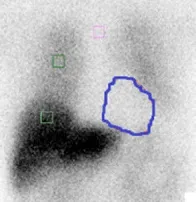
Delayed: 1.34 ]. The circled areas indicate heart.
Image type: radiology (scintigraphy)